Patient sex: M
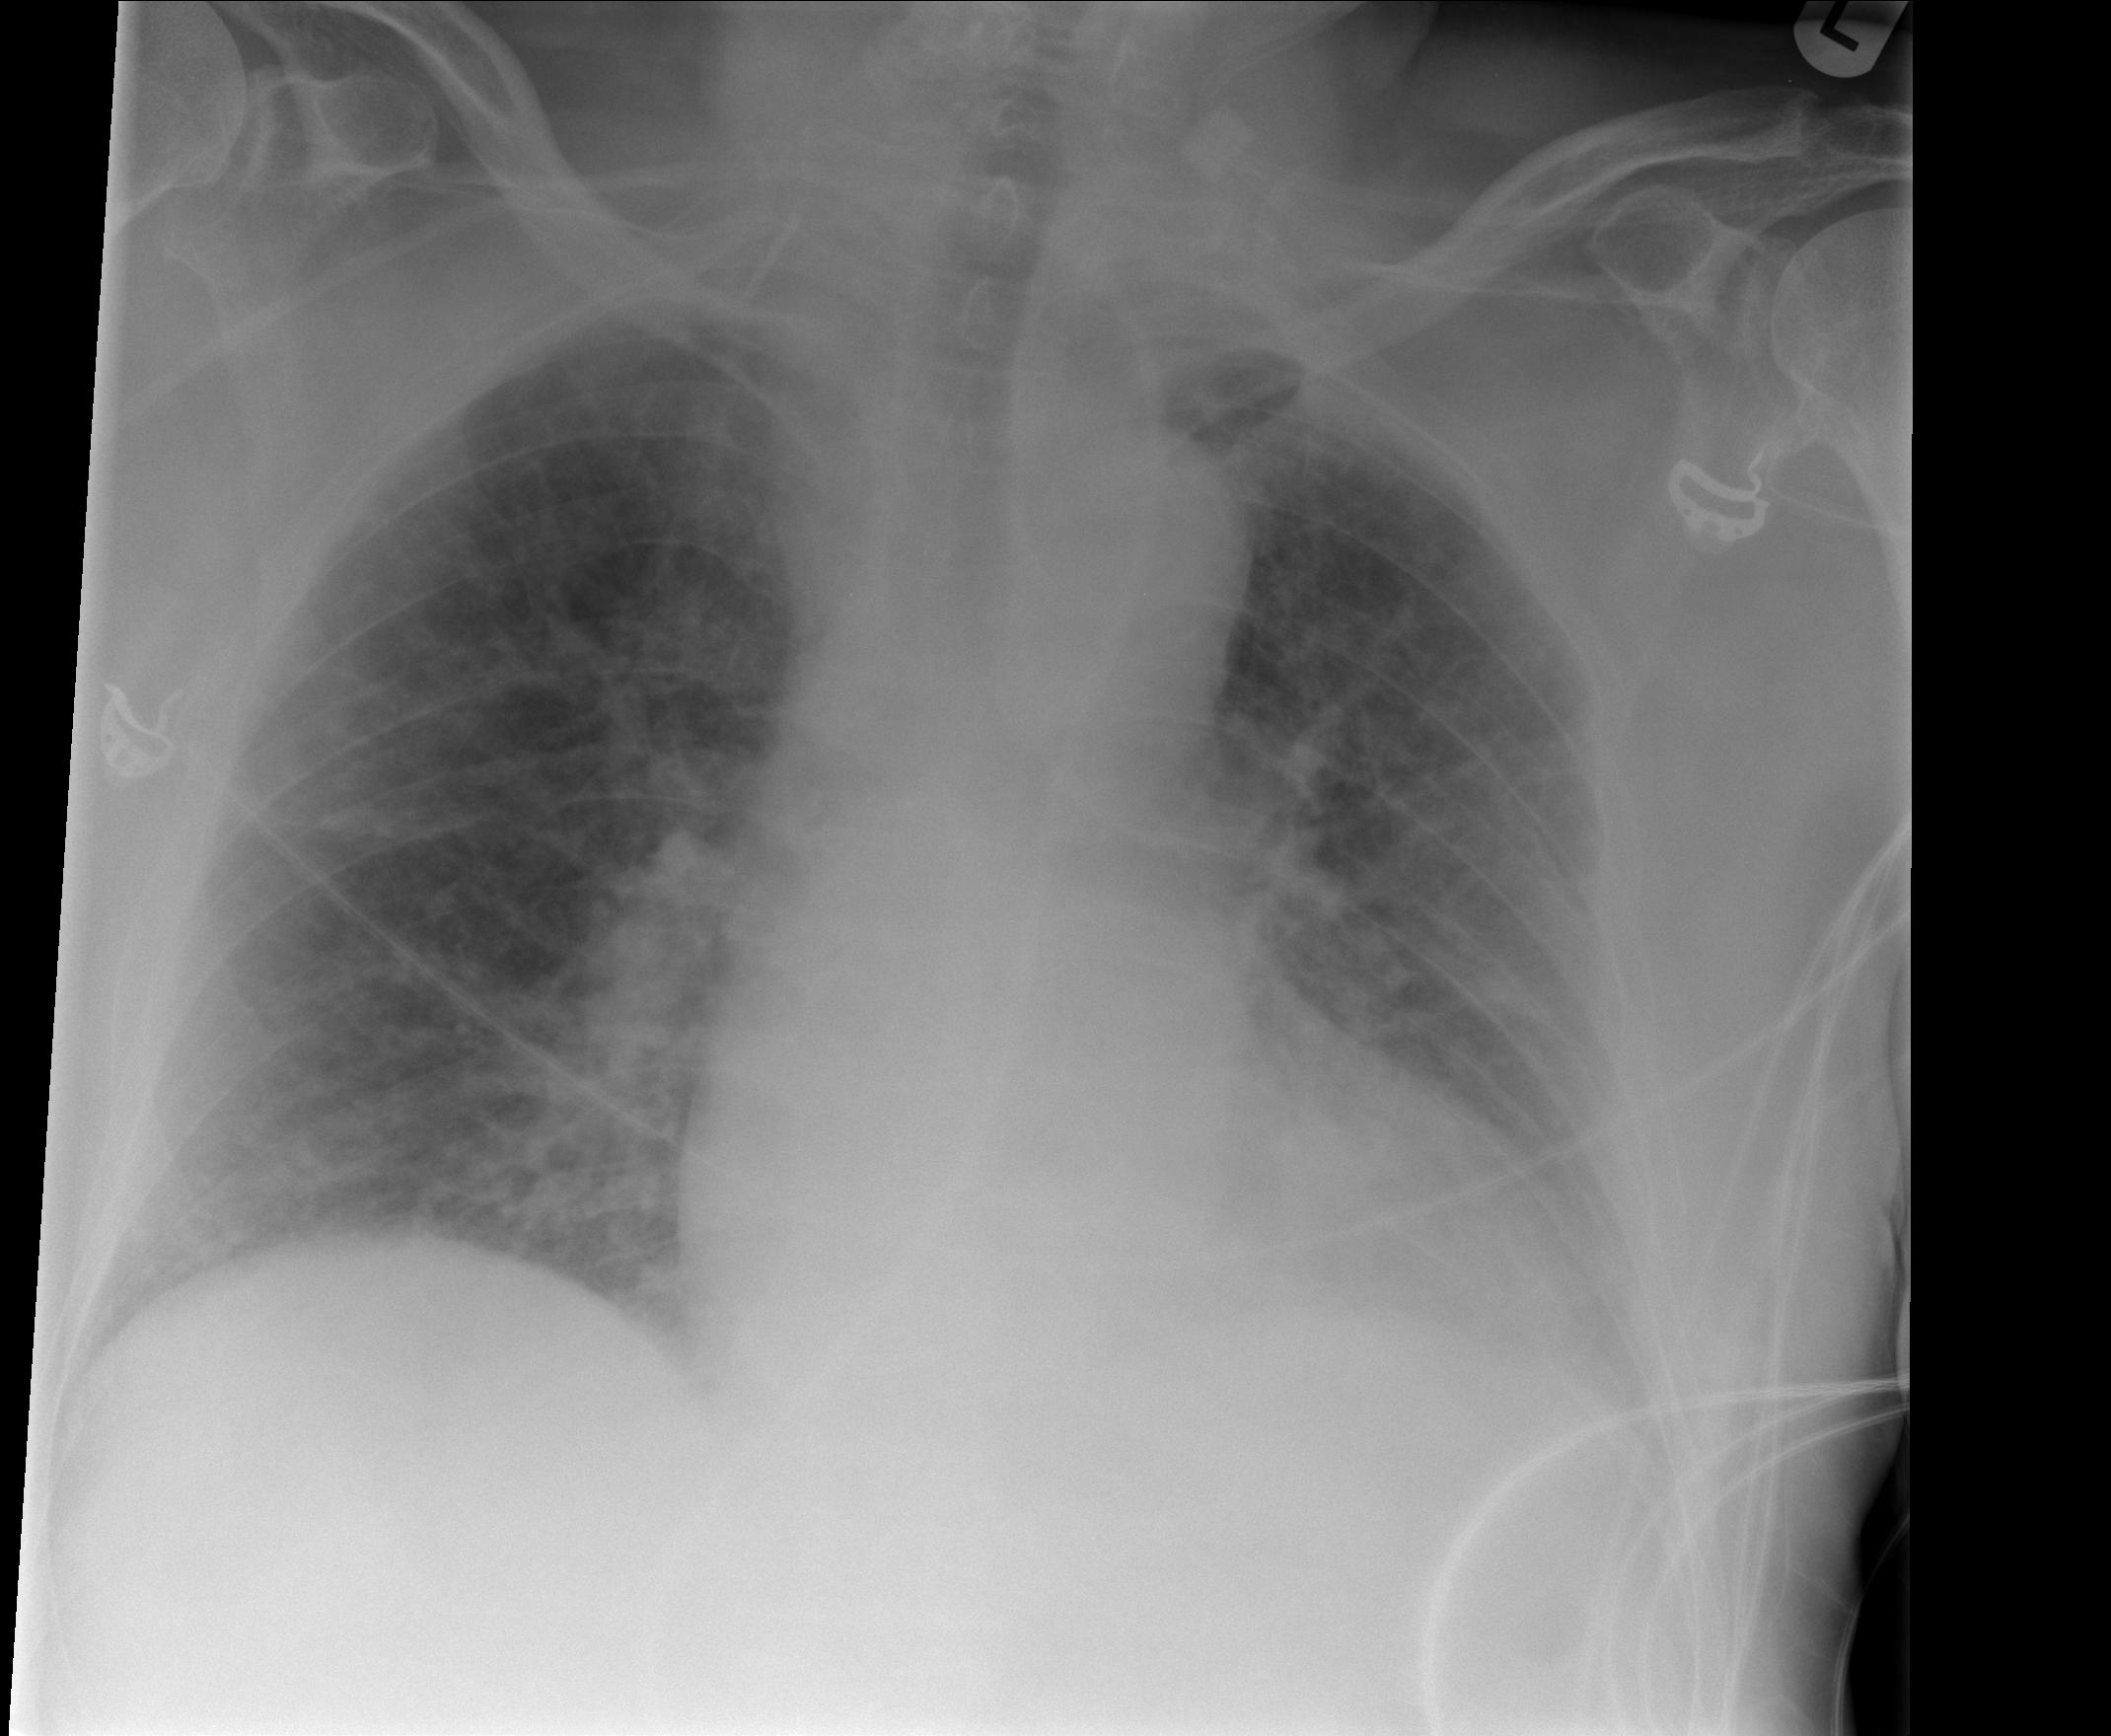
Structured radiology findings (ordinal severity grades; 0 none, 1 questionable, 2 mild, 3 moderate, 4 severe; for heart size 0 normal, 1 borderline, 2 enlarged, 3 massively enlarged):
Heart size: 0
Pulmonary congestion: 2
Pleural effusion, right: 0
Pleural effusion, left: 0
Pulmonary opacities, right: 0
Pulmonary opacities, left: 0
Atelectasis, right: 0
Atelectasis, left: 0